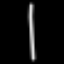
Label: line